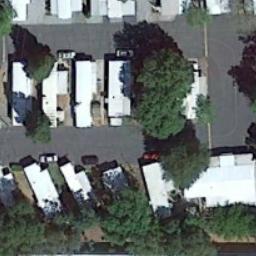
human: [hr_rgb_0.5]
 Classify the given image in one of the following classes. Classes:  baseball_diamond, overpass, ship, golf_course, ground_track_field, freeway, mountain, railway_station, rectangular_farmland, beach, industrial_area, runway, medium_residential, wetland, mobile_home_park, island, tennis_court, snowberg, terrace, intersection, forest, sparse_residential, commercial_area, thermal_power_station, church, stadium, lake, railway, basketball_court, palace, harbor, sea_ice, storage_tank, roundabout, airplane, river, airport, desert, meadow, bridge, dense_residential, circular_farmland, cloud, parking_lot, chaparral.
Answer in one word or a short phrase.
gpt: mobile_home_park